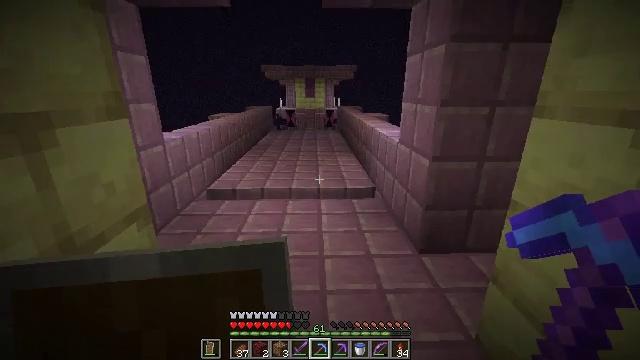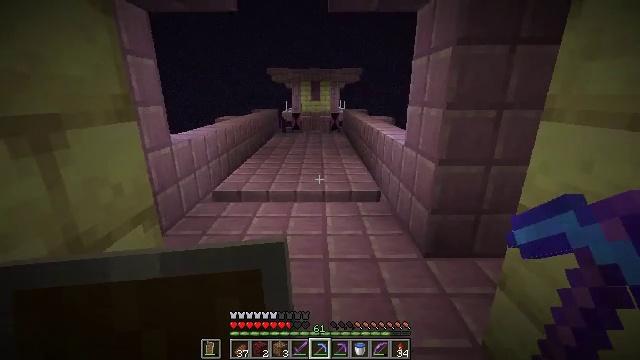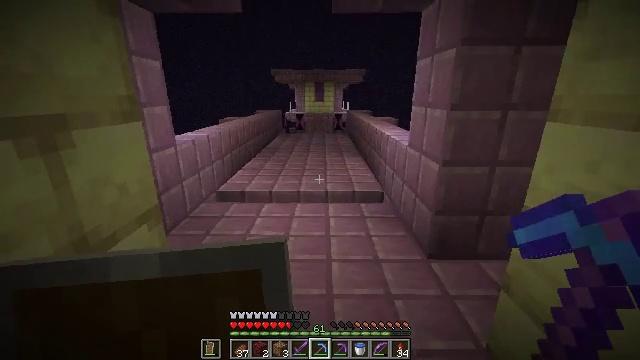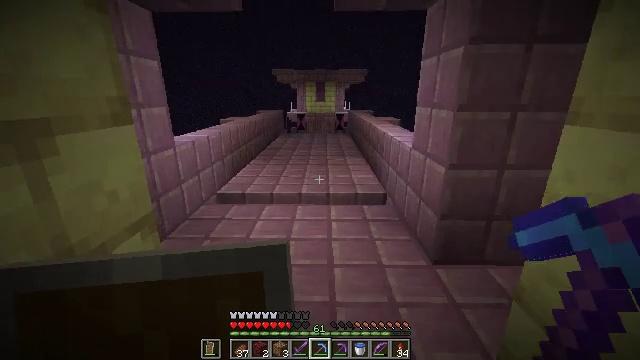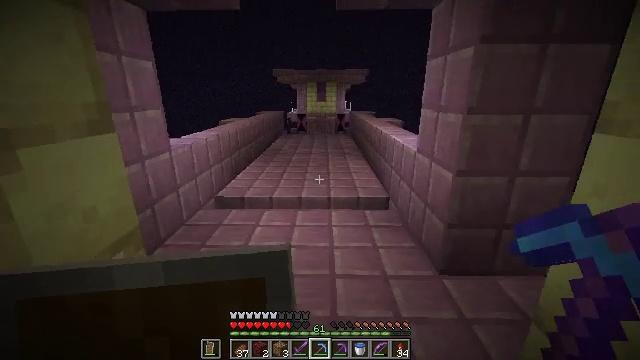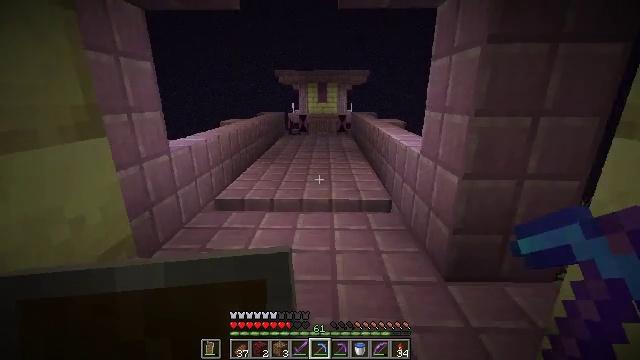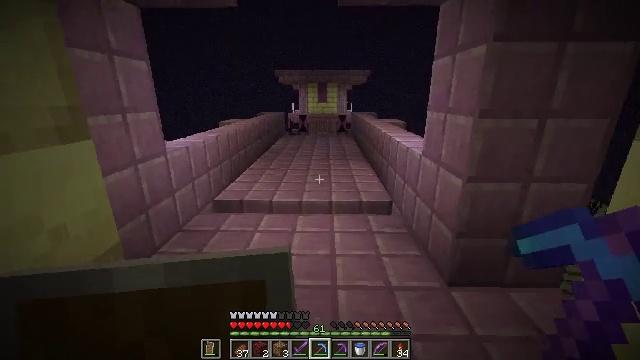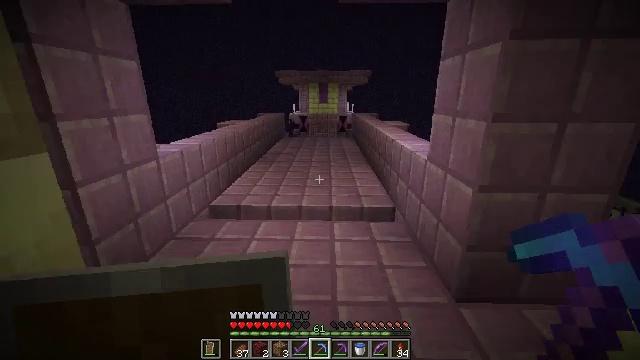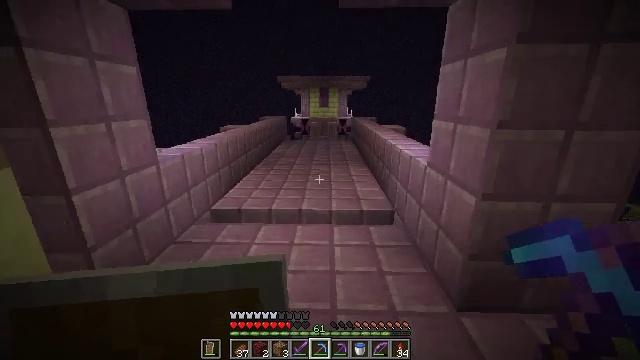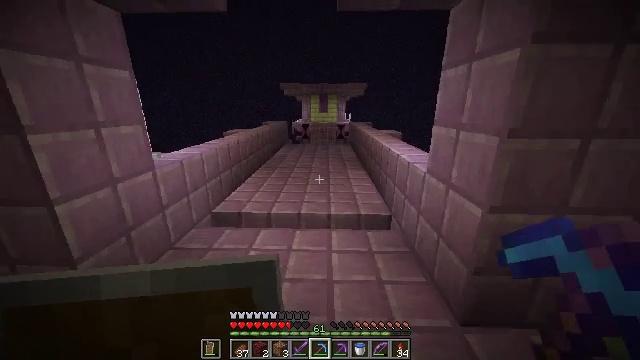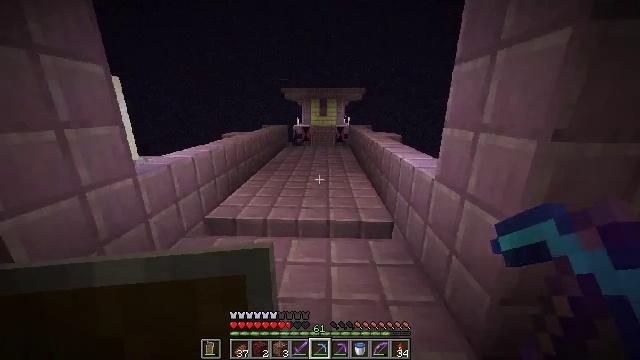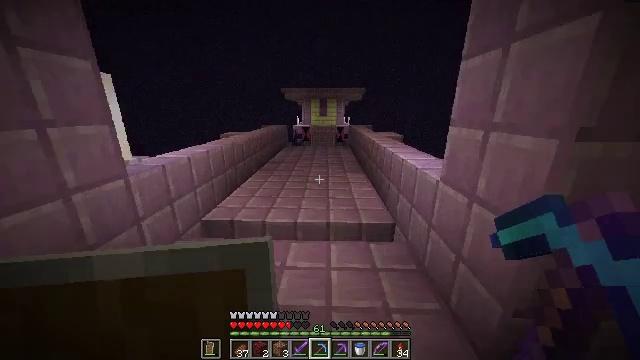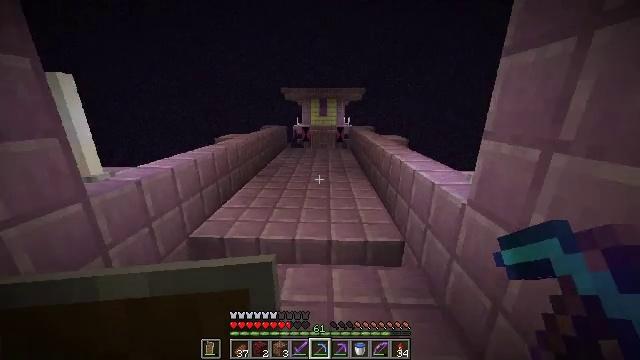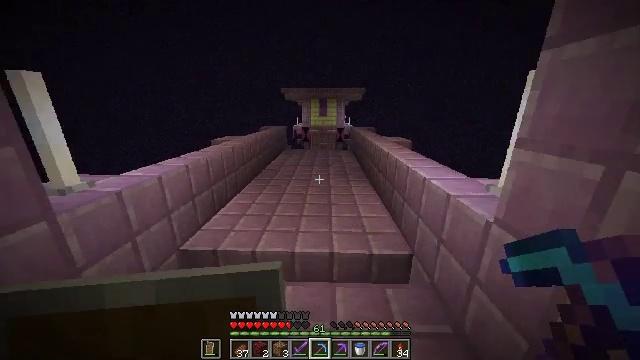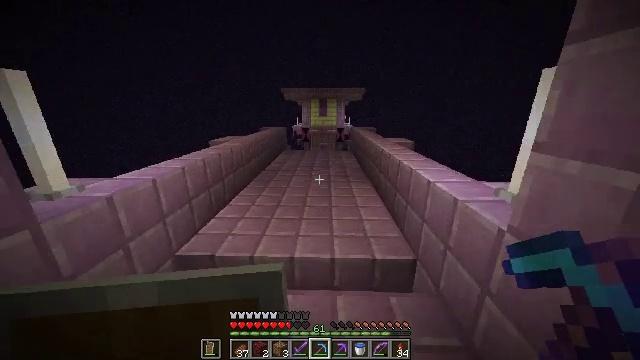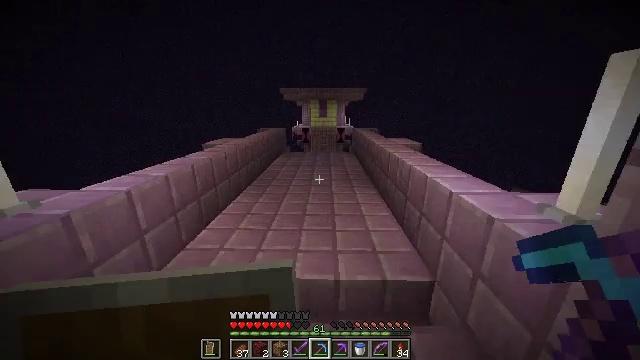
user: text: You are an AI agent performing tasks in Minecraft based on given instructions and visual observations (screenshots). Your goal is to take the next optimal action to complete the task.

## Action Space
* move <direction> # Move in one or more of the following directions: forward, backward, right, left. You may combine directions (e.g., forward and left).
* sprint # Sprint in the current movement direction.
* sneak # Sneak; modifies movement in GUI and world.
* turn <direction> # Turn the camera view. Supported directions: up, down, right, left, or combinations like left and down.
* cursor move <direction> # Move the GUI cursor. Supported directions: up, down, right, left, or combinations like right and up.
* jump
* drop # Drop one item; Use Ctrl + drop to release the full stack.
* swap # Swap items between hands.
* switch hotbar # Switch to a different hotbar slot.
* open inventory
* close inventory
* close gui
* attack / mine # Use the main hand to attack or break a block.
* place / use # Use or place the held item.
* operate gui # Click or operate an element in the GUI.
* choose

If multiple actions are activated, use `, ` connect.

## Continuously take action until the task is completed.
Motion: motion action
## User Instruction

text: Break the end rod from its place.
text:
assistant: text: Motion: turn left
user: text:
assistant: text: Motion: no_op
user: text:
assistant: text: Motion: move forward
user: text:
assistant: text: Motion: move forward
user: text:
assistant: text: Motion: no_op
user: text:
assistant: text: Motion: no_op
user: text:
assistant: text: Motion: move forward
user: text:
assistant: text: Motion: move forward
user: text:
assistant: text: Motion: move forward
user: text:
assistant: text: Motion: move forward
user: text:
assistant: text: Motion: move forward
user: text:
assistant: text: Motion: move forward
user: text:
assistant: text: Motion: move forward
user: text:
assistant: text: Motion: move forward
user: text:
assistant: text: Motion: move forward
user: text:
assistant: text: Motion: move forward
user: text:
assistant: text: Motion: move forward
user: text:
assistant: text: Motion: move forward
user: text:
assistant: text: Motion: move forward
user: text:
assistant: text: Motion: move forward
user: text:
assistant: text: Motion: move forward
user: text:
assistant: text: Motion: move forward
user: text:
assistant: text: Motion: move forward
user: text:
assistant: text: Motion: move forward
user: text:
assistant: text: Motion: move forward
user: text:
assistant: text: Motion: move forward
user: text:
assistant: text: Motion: move forward
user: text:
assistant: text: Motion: move forward
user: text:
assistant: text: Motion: move forward
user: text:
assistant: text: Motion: move forward